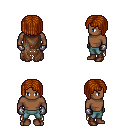
a pixel art fantasy rpg character, male body template, human, dark skin, brown tattered cape, teal pants, brunette pageboy hairstyle, metal gloves, brown shoes, four views (front, back, left, right), 2x2 character sprite sheet, small pixel art, hard edges, no anti-aliasing